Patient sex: F
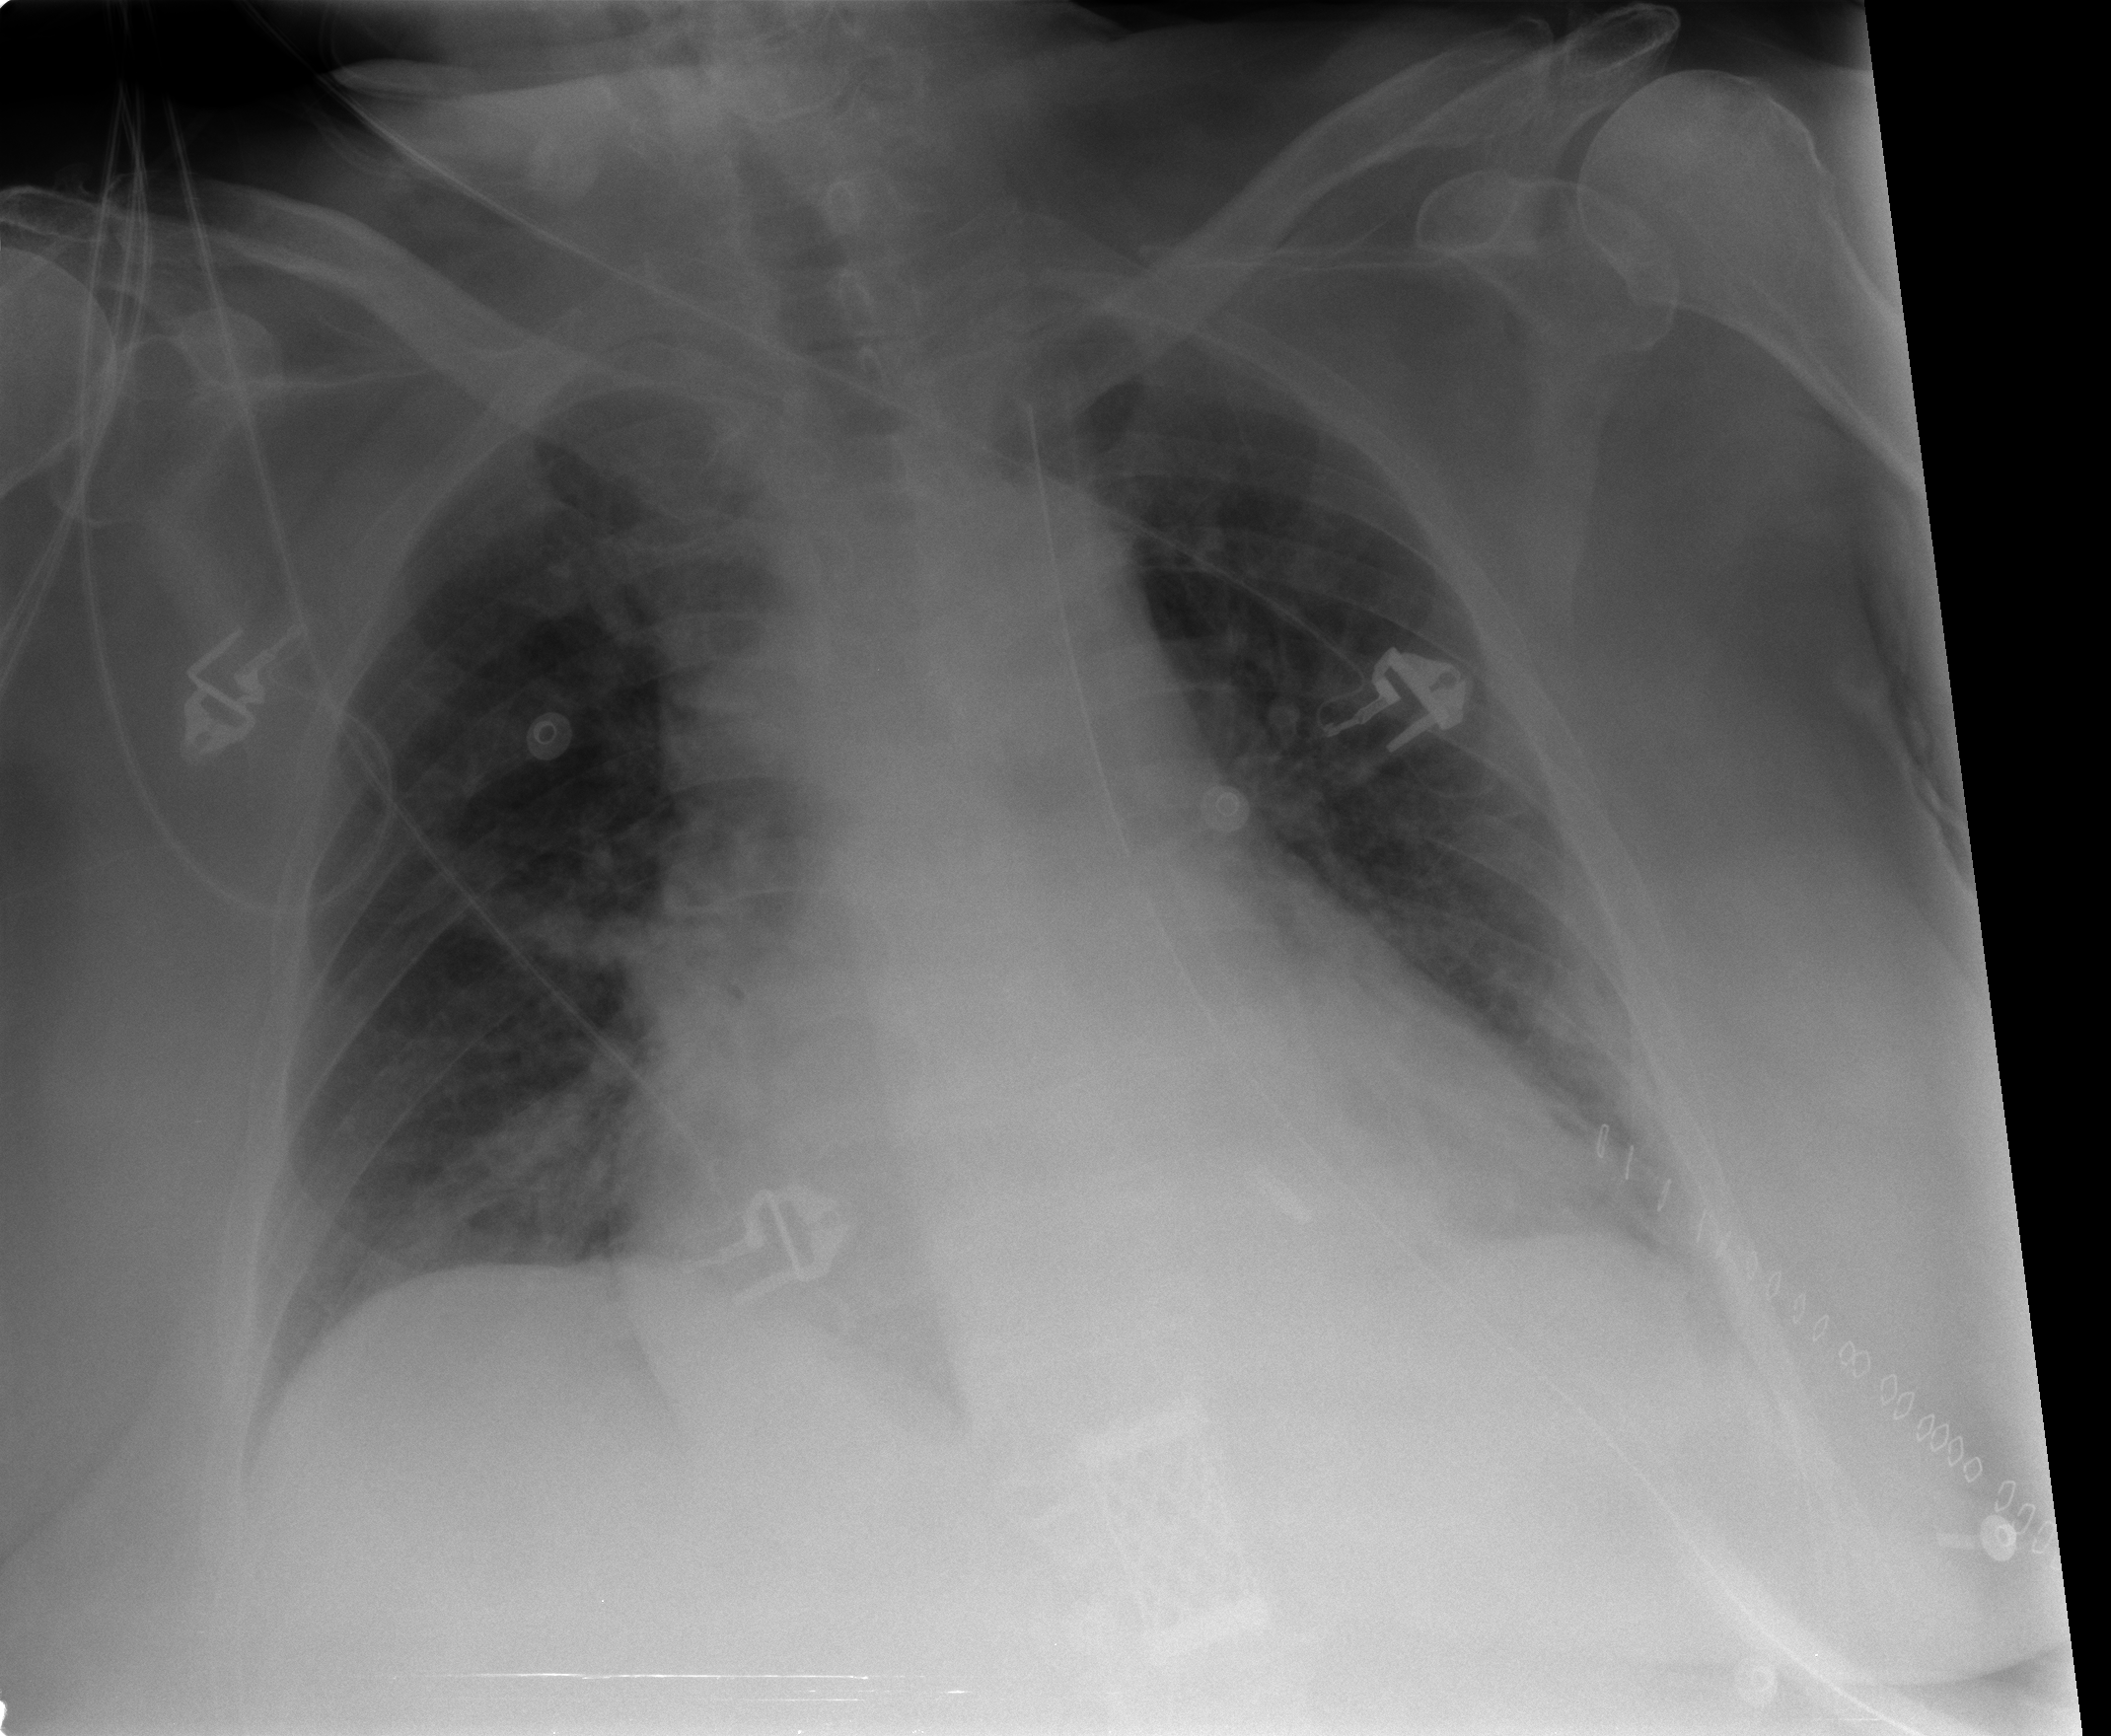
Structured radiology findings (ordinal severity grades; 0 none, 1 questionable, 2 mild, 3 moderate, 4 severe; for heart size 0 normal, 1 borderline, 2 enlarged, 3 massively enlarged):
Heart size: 3
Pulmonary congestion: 1
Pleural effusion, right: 0
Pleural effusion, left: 0
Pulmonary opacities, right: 2
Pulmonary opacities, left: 2
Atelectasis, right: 2
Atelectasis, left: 1